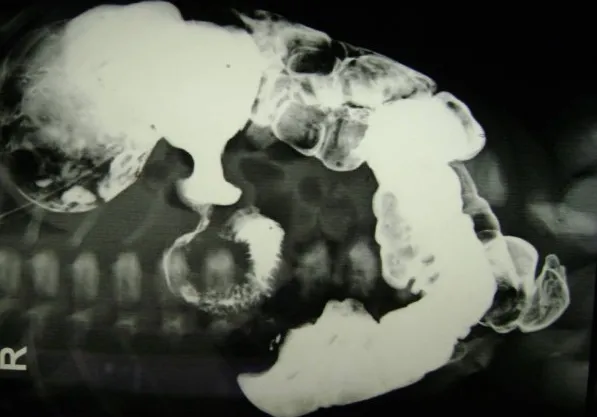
Upper GI contrast study showing lesion at pyloroduodenal region.
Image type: radiology (x_ray)